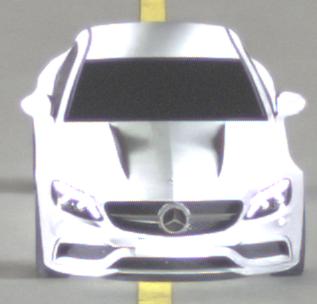
Make: Mercedes-Benz
Model: C 43 AMG
Detailed model: C-Class (205) AMG Limousine
Model produced from: 2016/10
Model produced until: 2018/04
Doors: 4
Color: gray
Road condition: dry road
Daytime: midday
Contrast: medium contrast